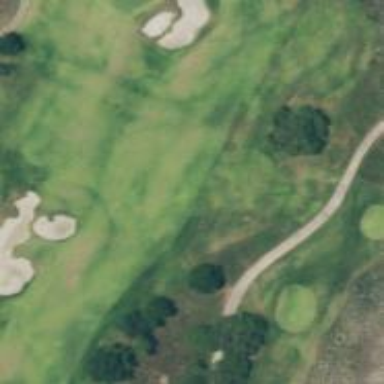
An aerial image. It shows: Golf hole.